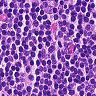
Metastatic tissue present: no